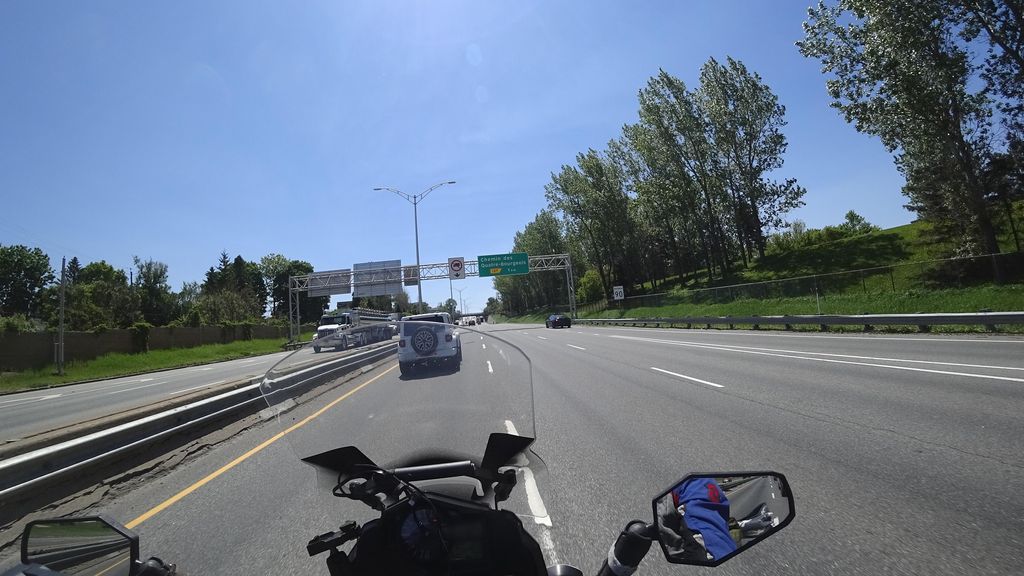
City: quebec_city